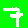
Digit: 7